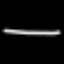
Label: line